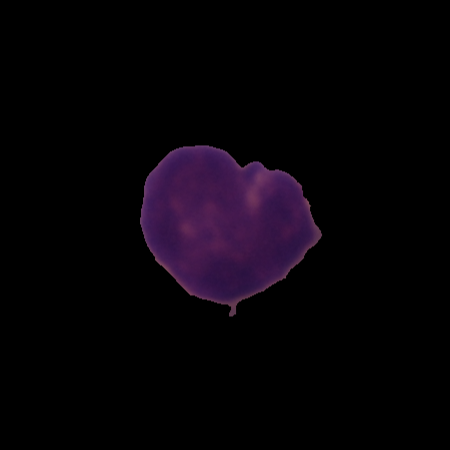
Label: healthy